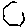
Label: hexagon